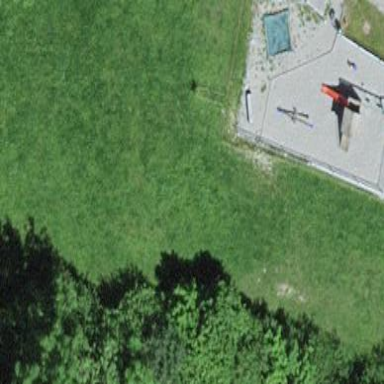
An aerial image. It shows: Playground area for leisure activities on the land.